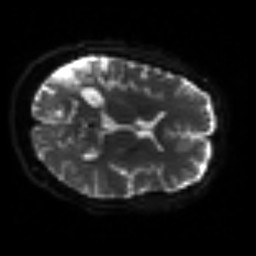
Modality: sbref
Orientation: axial
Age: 39
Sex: female
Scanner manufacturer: siemens
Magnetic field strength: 3 T
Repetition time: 3.2 s
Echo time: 0.081 s